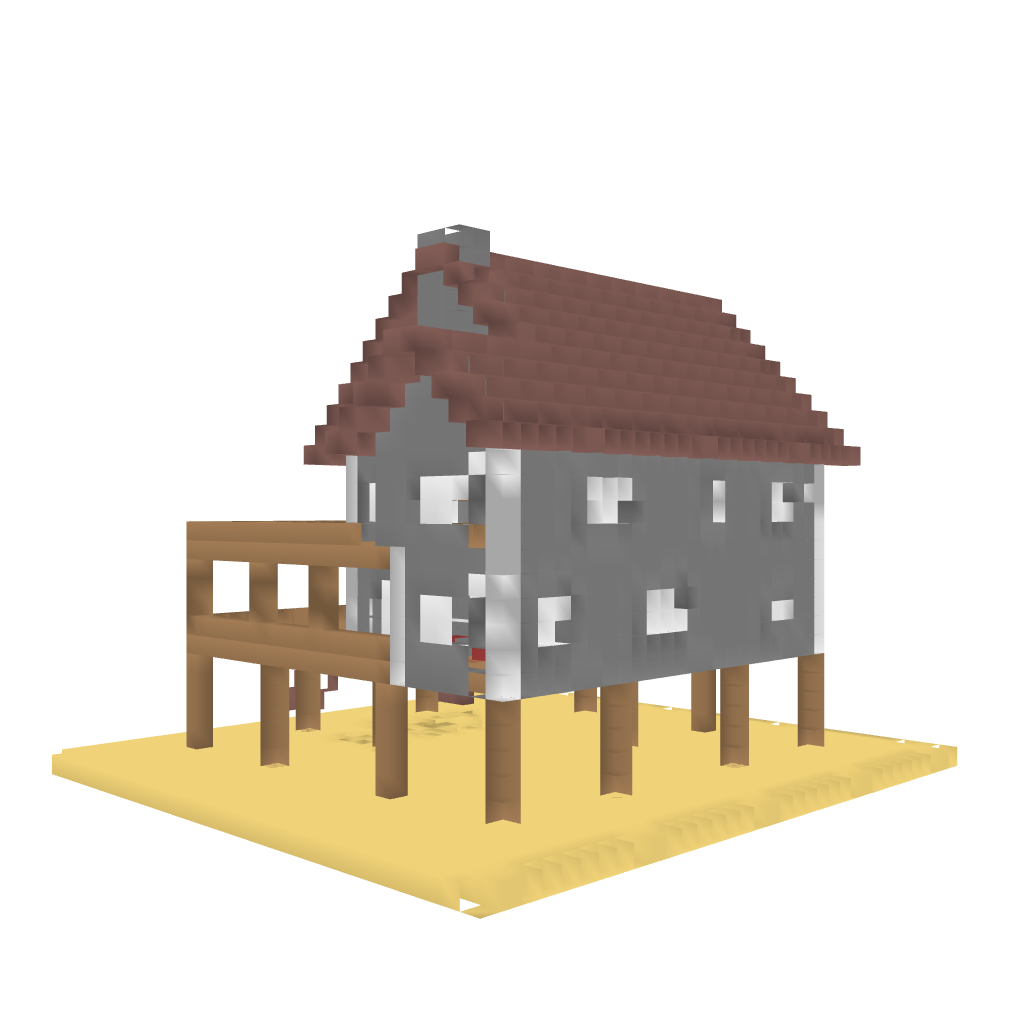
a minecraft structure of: Beach House good quality